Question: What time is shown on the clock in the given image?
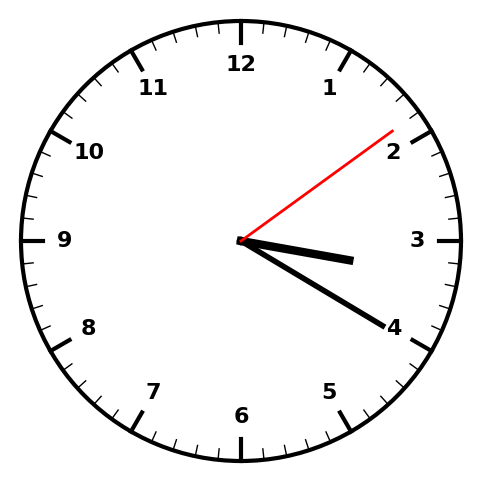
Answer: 03:20:09